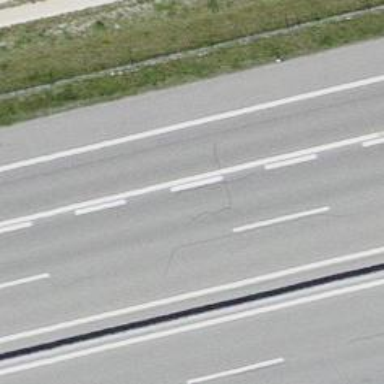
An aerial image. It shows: Motorway junction.